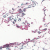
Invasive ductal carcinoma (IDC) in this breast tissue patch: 0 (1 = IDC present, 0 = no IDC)